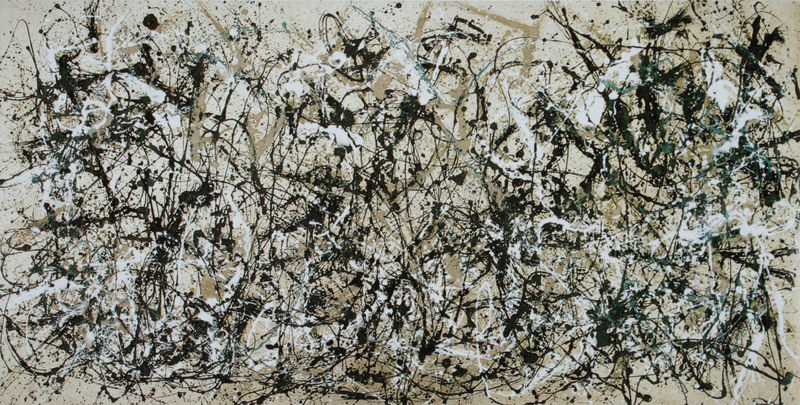
Titel: Autumn Rhythm No. 30
Künstler: Jackson Pollock
Standort: New York (New York)
Institution: The Metropolitan Museum of Art
Schlagwörter: weiß, ocker, braun, grau, schwarz, abstrakt, linien, striche, punkte, rechteck, flecken, usa, spritzer, kleckse, tropfen, abstrakter expressionismus, pollock, action painting, allover, jackson pollock, zufall, dripping, farbspritzer, zeitlichkeit, farbspuren, herbstrhythmus